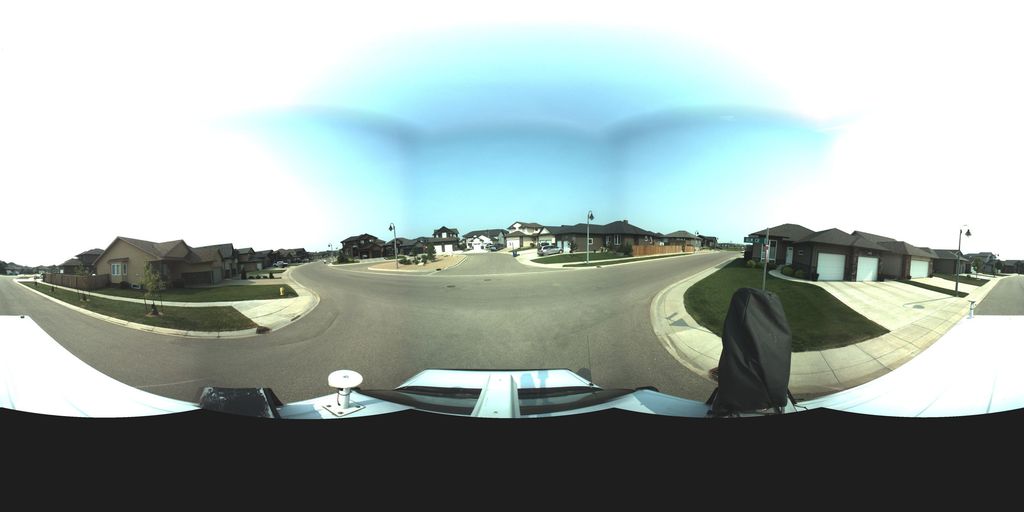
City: saskatoon